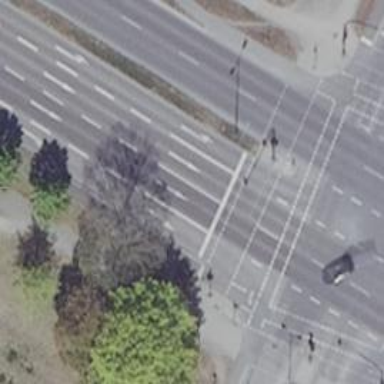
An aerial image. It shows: Road with traffic signals for signaling.